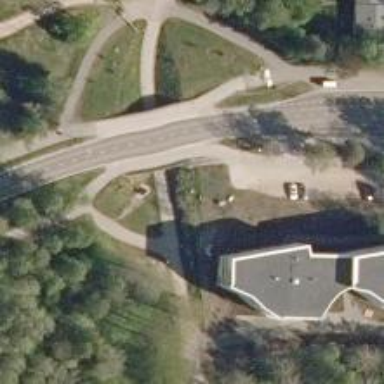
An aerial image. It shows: Asphalt cycleway.